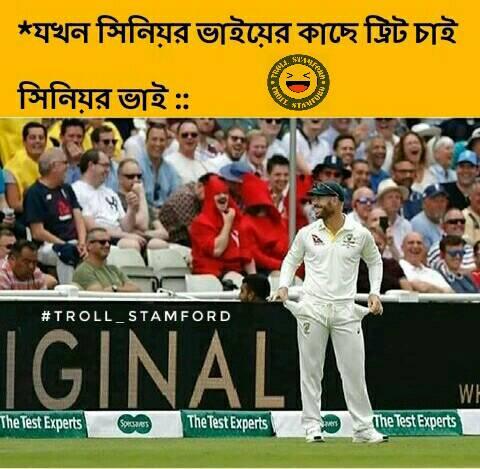
Caption: যখন  সিনিয়র ভাইয়ের কাছে ট্রিট চাই    সিনিয়র ভাই  ::
Label: non-hate